Question: I have some legacy JavaScript code that dynamically populates a Select Box. In Firefox, it looks fine. In IE7, the layout is wrong (see below). If I re-size the window, it re-renders the select box properly.
Here is a screenshot of what it looks like before re-sizing the browser window.

Here is the code complete source code:
'''
<html>
<head>
<title> Test </title>
</head>
<script type="text/javascript">
<!--
var MyOptions = {
"A" : "Option 1 (A)",
"B" : "Option 2 (B)",
"C" : "Option 3 (C)",
"D" : "Option 4 (D)"
}
var MyForm = {
loadSelectBox : function () {
dropDown=document.getElementById("my_select_box");
while(dropDown.hasChildNodes()) {
dropDown.removeChild(dropDown.lastChild);
}
var firstOption = document.createElement('option');
firstOption.value = '';
firstOption.innerHTML = 'select a filter';
dropDown.appendChild(firstOption);
for (var key in MyOptions) {
var option = document.createElement('option');
option.value = key;
option.innerHTML = MyOptions[key];
dropDown.appendChild(option);
}
}
}
function init() {
MyForm.loadSelectBox();
} //-->
</script>
<body onload="init();">
<div style="margin:0px 10px 0px 10px; width:98%">
<div style="float:left;">
<select id="my_select_box">
<!-- options go here -->
</select>
</div>
<div style="float:left;margin-left:25px;">
<input type="checkbox" id="is-foo" style="visibility:visible;">
<label for="is-foo" style="visibility:visible;">Some label</label>
<input type="button" value="Submit">
</div>
</div>
<br class="clear"/>
</body>
</html>
'''
What could I do to make this layout properly in IE7? I need the select box to populate dynamically (this is a dumbed-down version of the code; the actual application is obtaining the values from a web service).
I tried intializing the select box with a long value (which the JavaScript will discard), i.e.
'''
<select id="my_select_box">
<option name="">Really long value that will be removed but is here for padding.</option>
</select>
'''
However, this still doesn't look right and feels like a hack. Is there some css that will make the two '<div>' elements layout nicely?
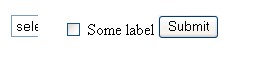
Answer: You can force repaint of element after your list is populated:
'''
document.getElementById('repaintMe').style.zoom = 1;
'''
However this might cause page flickering (depending on layout), so you probably should combine it with min-width rules or apply different wrapper eg. table. Example for repaint here <URL>